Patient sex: F
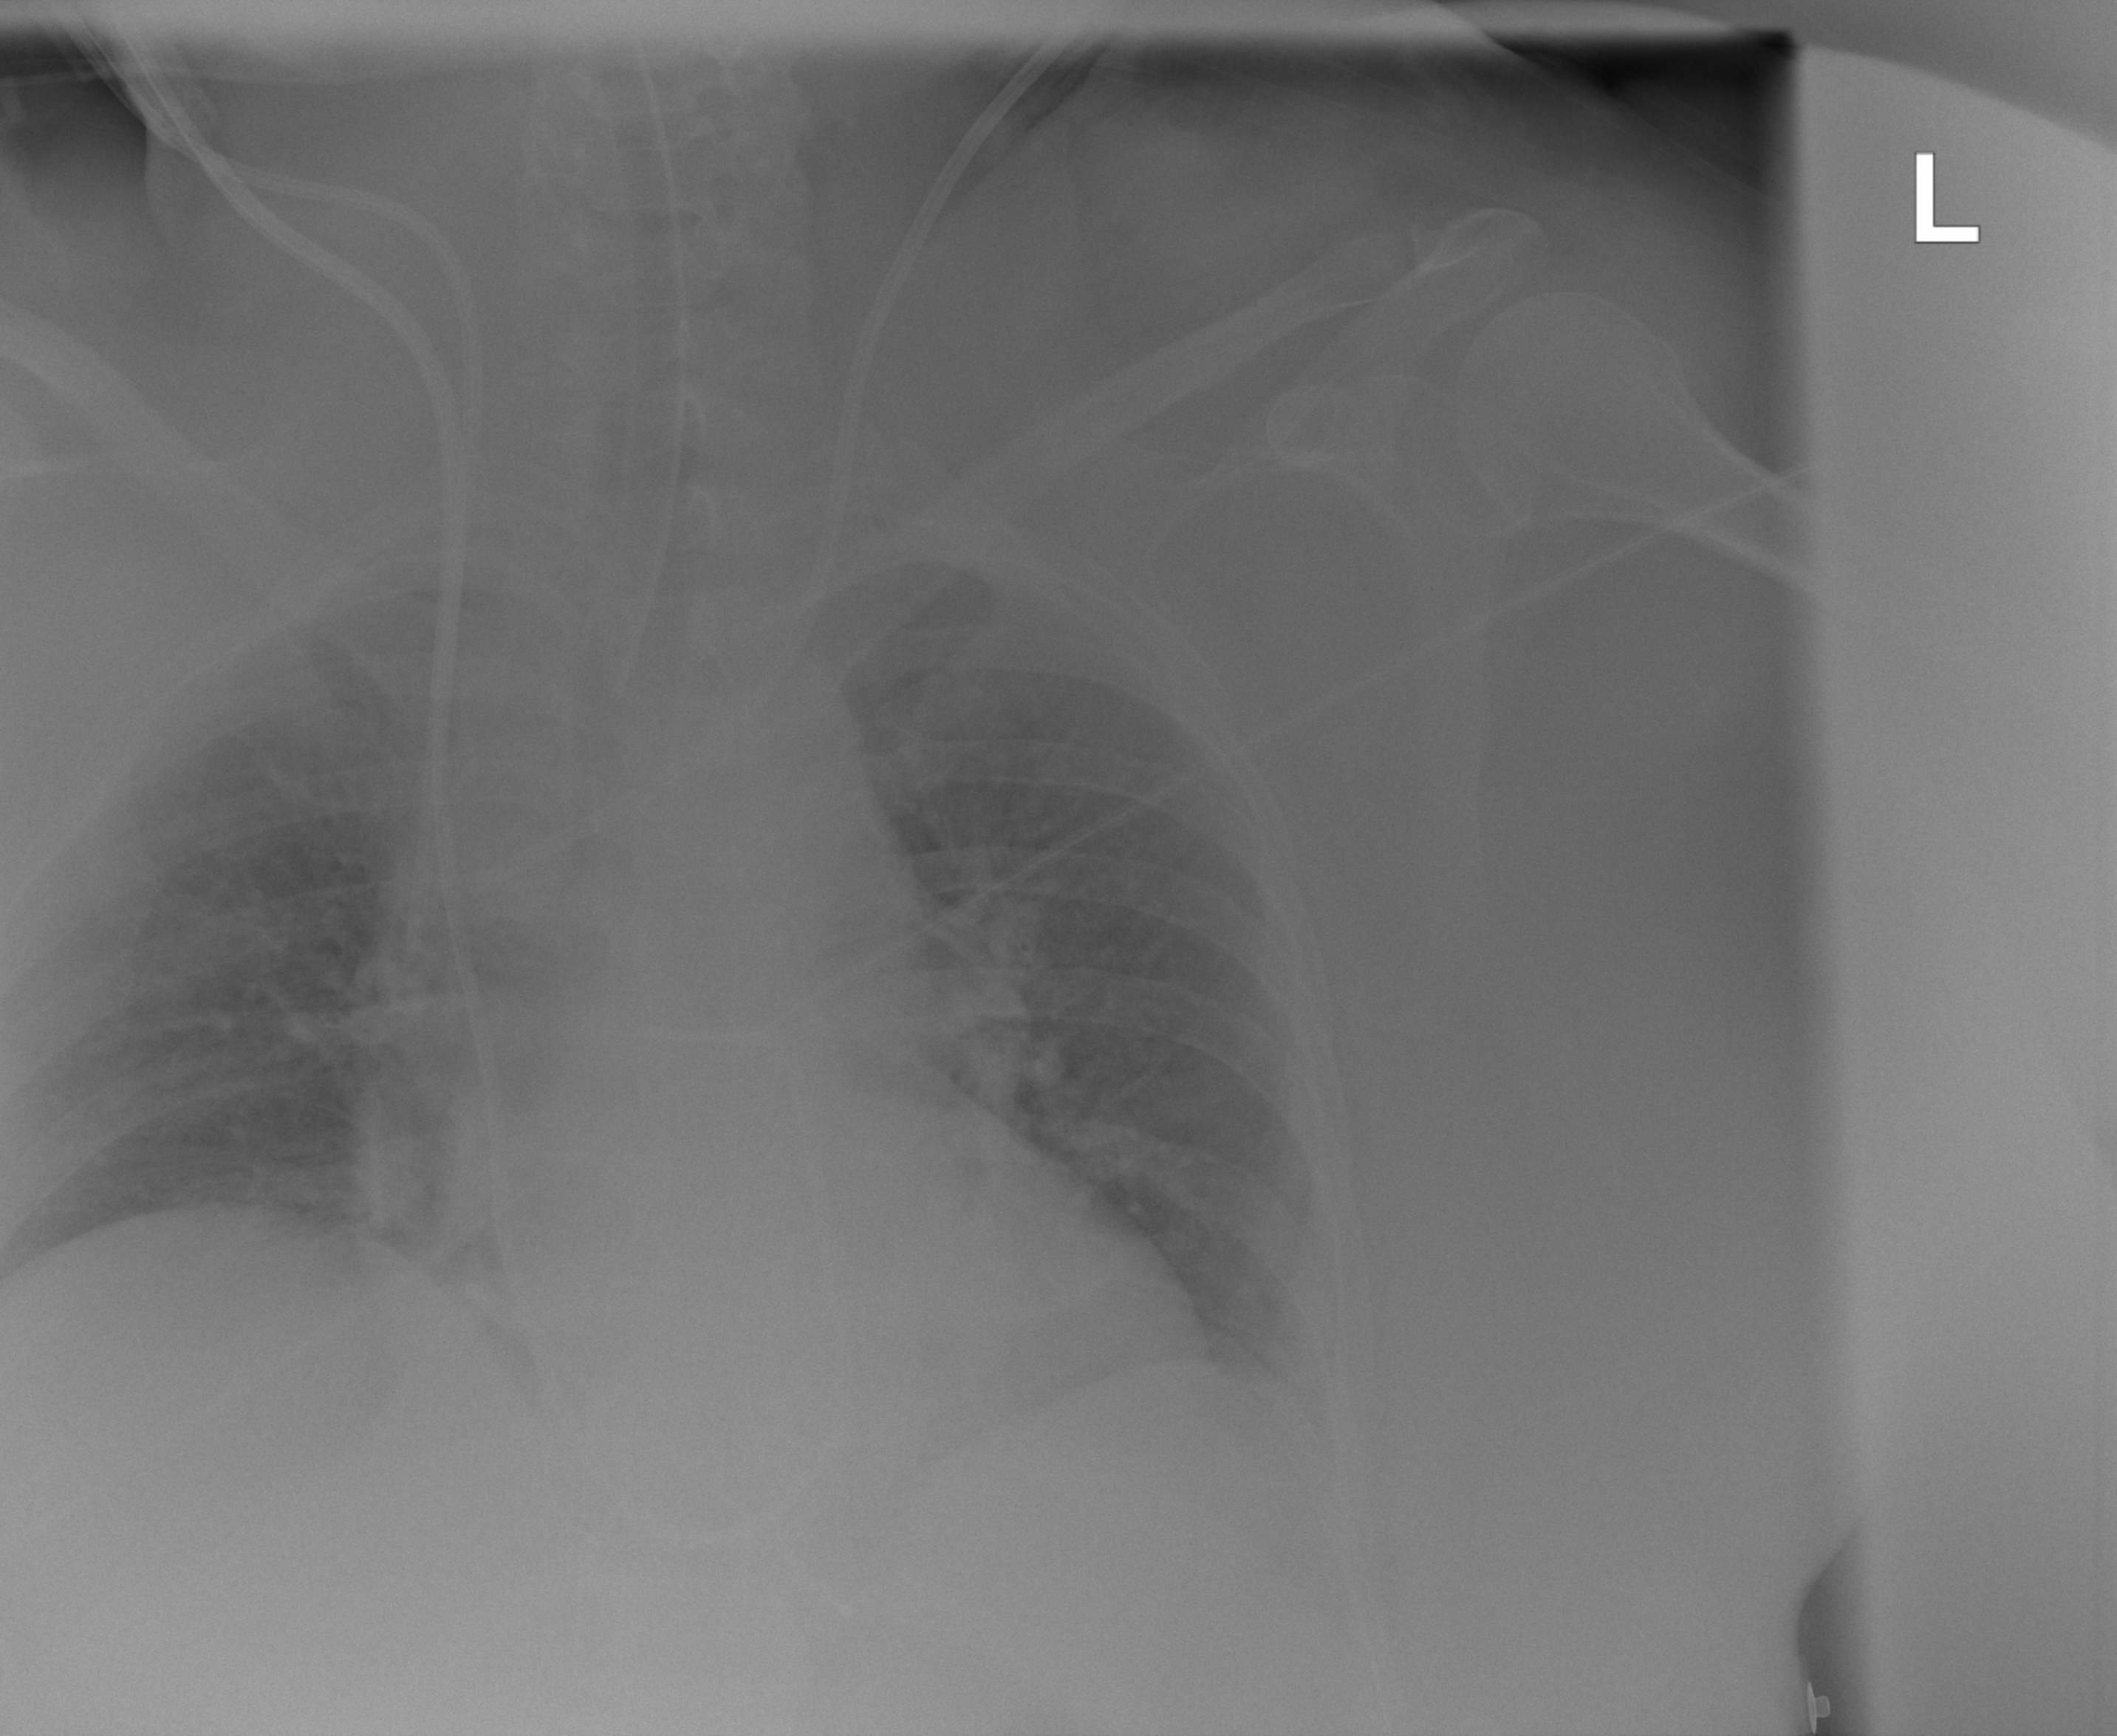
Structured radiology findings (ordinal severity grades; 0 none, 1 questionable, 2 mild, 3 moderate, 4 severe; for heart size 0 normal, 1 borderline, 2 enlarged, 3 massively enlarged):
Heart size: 1
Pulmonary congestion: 2
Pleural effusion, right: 0
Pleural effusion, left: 0
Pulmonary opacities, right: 0
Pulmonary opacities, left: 1
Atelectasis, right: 2
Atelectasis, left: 2